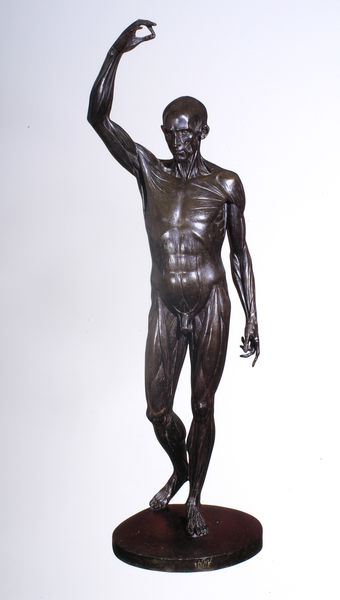
Titel: L'Ecorché
Künstler: Jean-Antoine Houdon
Standort: Paris
Institution: École Nationale Supérieure des Beaux-Arts
Schlagwörter: akt, dunkel, fuß, hand, haut, kopf, körper, mann, nackt, schatten, braun, brust, finger, geste, holz, licht, ohr, schwarz, weiss, blick, anatomie, arm, arme, augen, halten, mensch, schädel, sockel, stehen, hals, herr, hände, spiegel, gehen, figur, haare, pose, redner, stehend, frontal, schultern, kreis, rund, skulptur, statue, beine, bein, füße, haltung, studie, violett, zeigefinger, muskeln, glanz, glatze, glänzend, metall, posament, bauch, bronze, glatt, kontrapost, lehmbruck?, plastik, plinthe, rodin, geschlecht, knie, scham, schenkel, zehen, hoch, foto, fotografie, photographie, barfuss, penis, gang, hager, sehnig, rippen, fus, stand, schritt, statuette, photo, gestus, männlich, farbfoto, muskel, griechisch, heben, erhoben, reflex, pokal, spielbein, standbein, david, guss, athlet, sportler, gruß, tänzer, gegossen, bronzeguss, muskulatur, bronzefigur, lehre, sehne, glaze, rippe, stechend, sehnen, glied, anatomisch, augn, schwnaz, bauchmuskeln, gehoben, falsch, allansichtig, gus, gymnast, cato, ecorche, anatomielehre, athleth, studienobjekt, fud, hautlos, kahr, kunstkammerstück, muskelgruppen